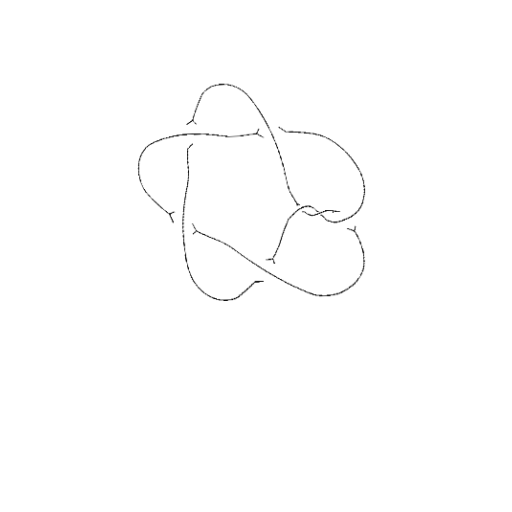
Crossing number: 7